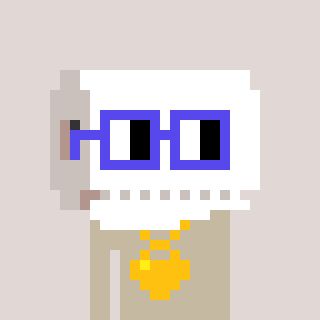
a pixel art character with square blue glasses, a toiletpaper-full-shaped head and a bege-colored body on a warm background